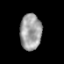
Tissue: prostate
Cell type: T cells
Senescence score: 0.3366
Nuclear area (px): 758
Mean DAPI intensity: 159.045